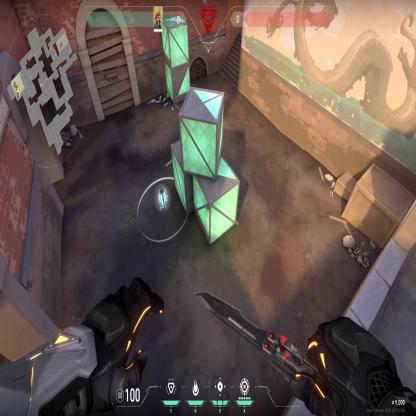
Label: planted spike